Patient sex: M
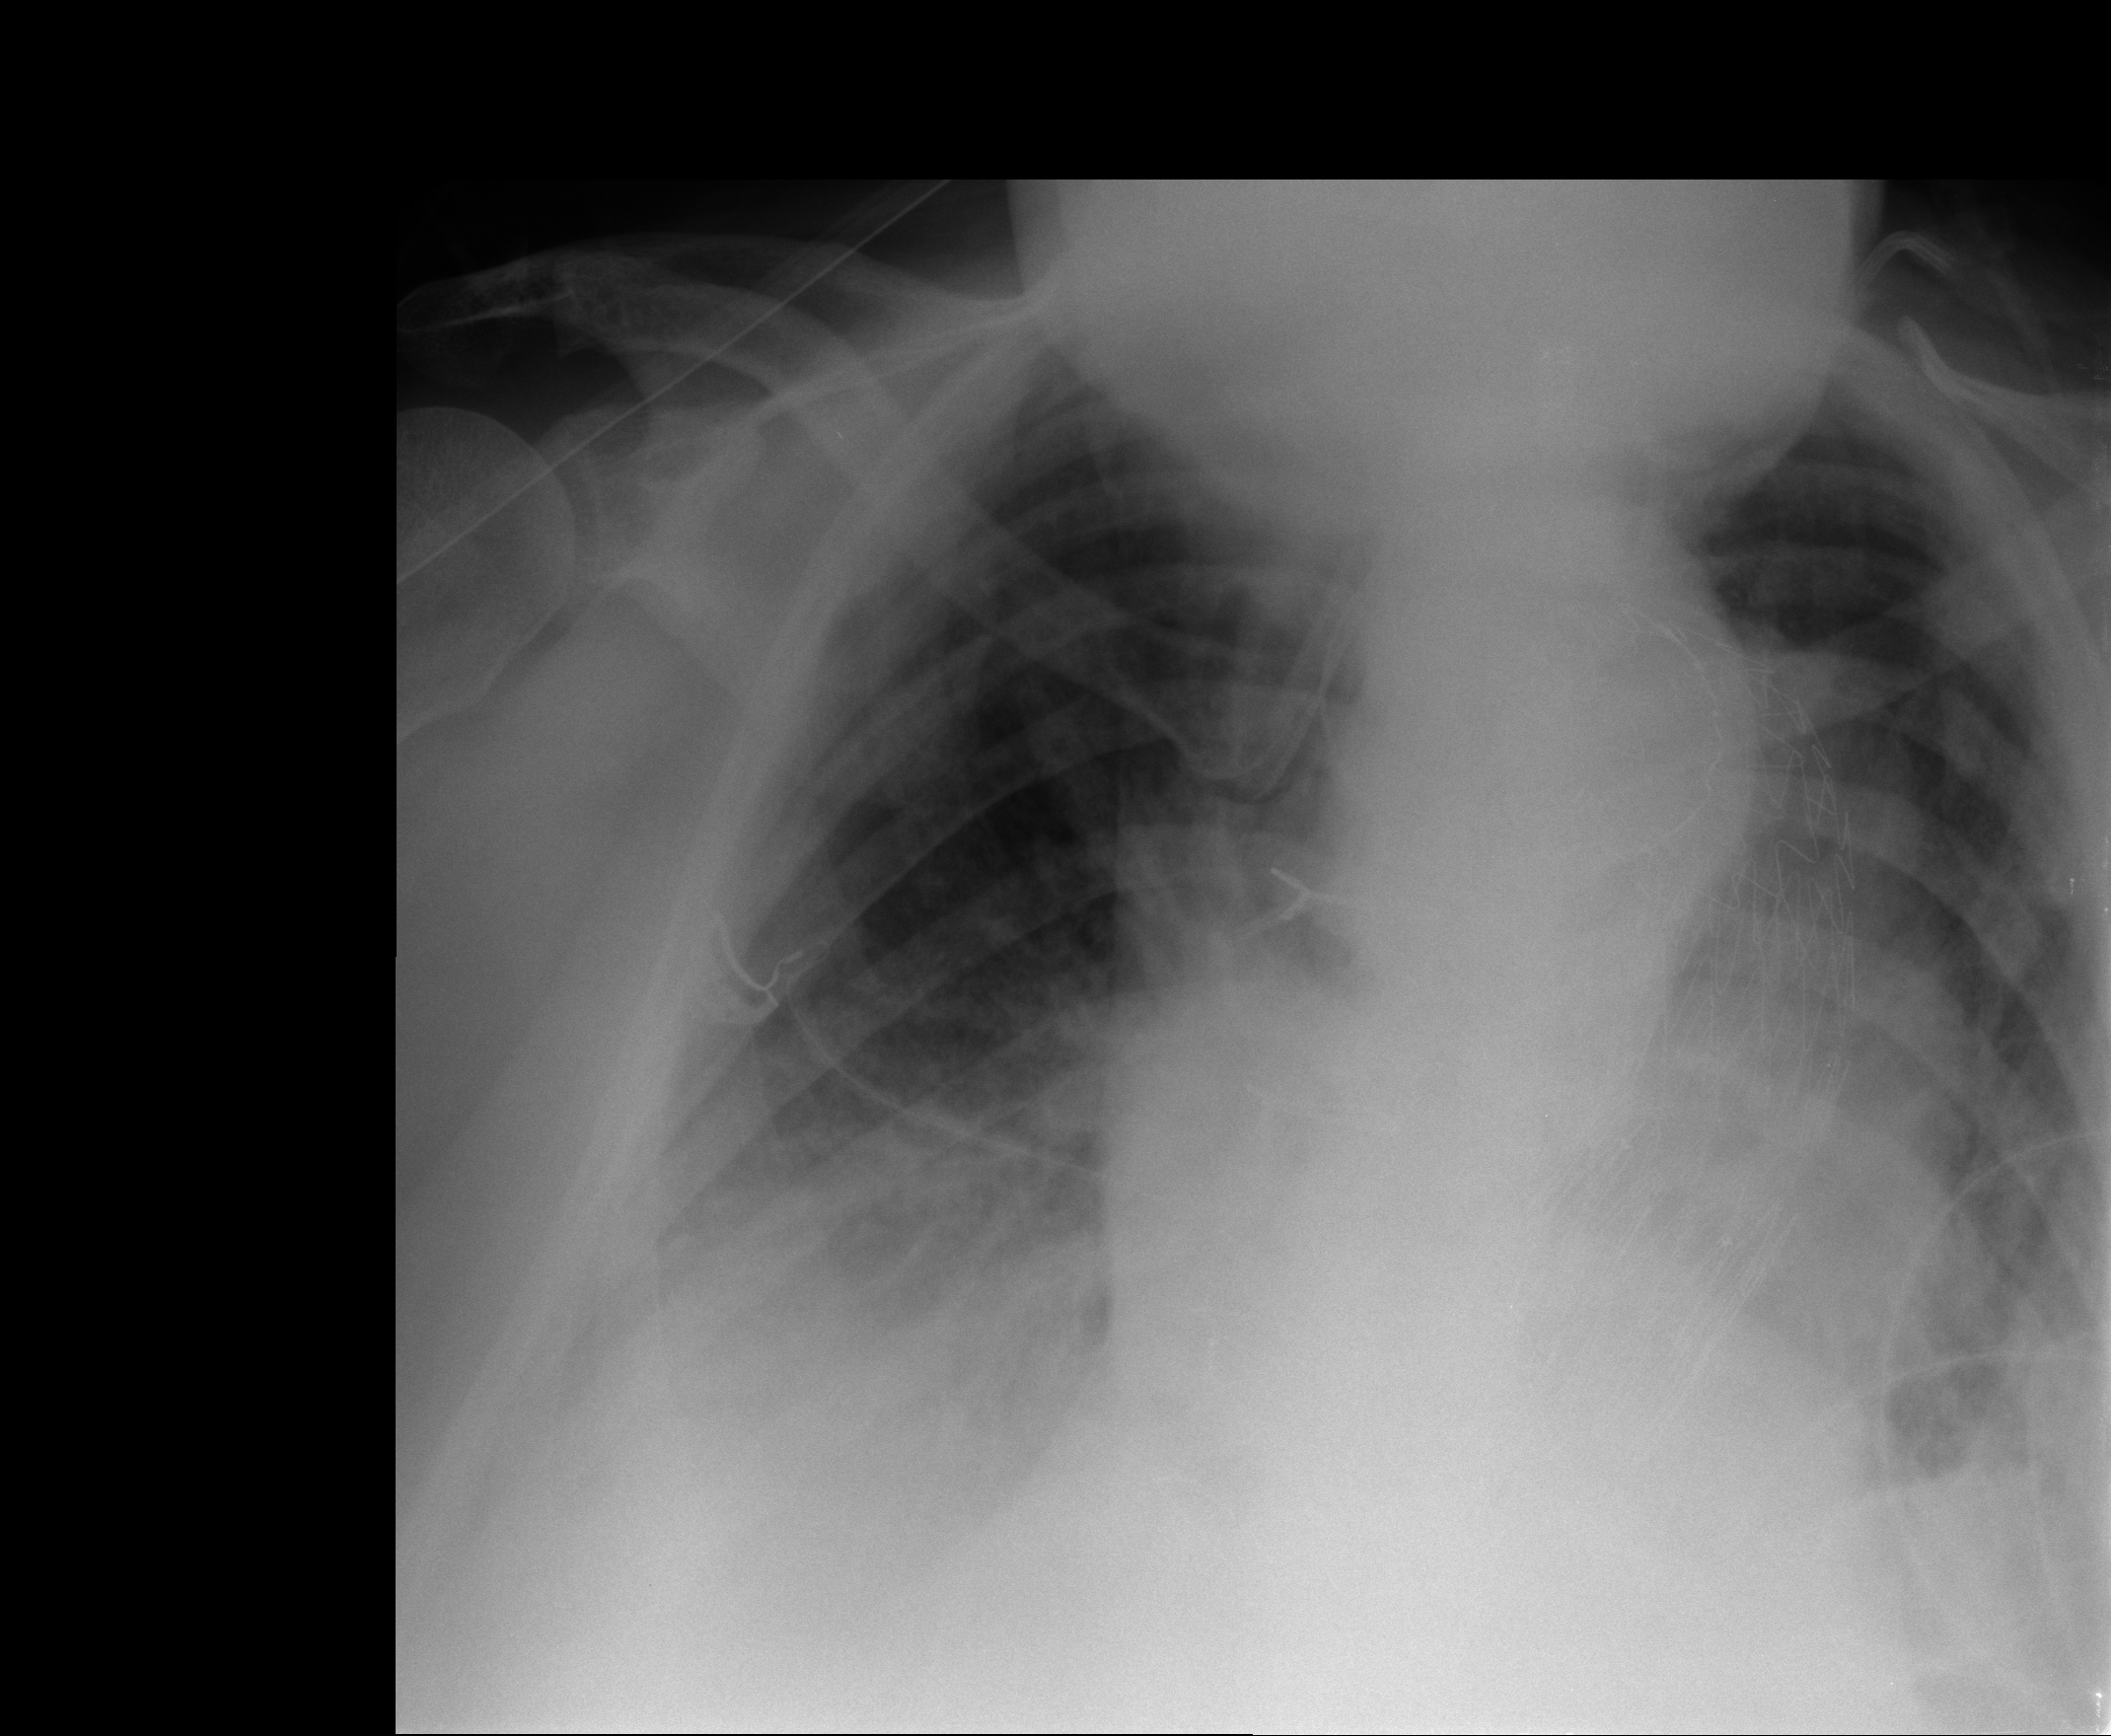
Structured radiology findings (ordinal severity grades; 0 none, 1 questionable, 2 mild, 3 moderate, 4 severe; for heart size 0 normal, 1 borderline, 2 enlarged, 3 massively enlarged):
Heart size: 2
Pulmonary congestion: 2
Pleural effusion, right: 2
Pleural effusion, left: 2
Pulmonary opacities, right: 2
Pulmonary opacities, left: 0
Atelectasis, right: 2
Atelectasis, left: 2